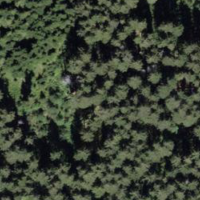
EUNIS habitat code: 43
Species observed at this site:
Bartsia alpina